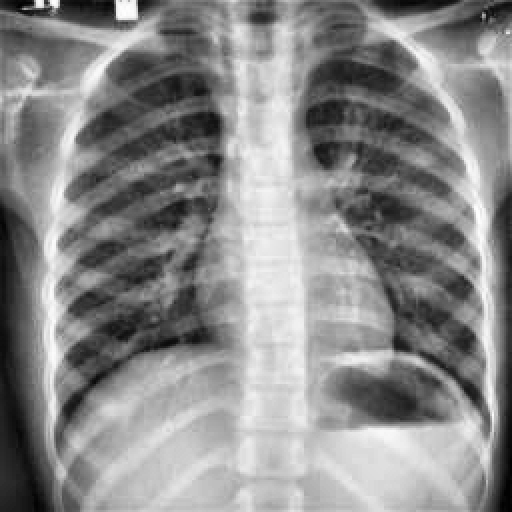
Finding: TUBERCULOSIS